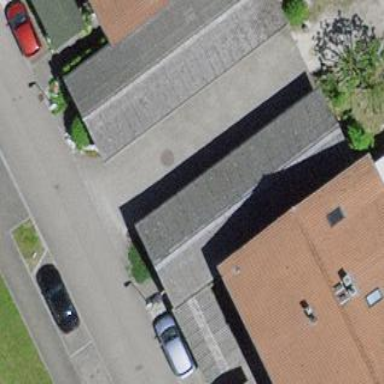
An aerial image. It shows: Terrace building.